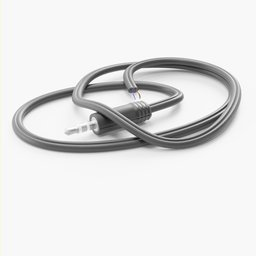
Label: electronics